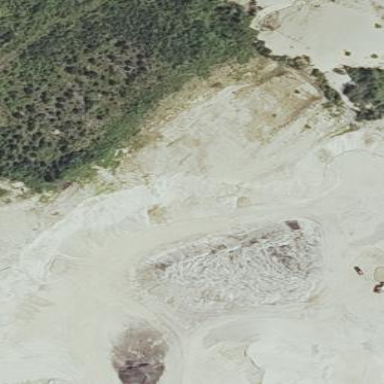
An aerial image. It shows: Quarry used for extracting aggregates.